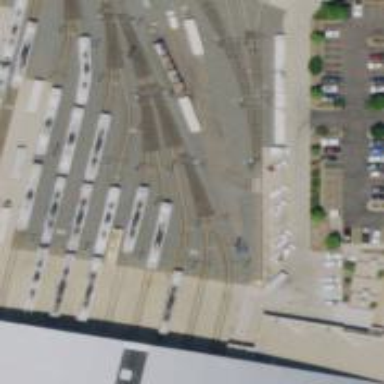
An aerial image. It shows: Light rail yard with electrified contact lines.